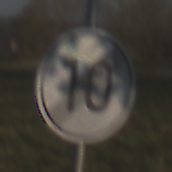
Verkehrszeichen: EndeGeschwindigkeit10
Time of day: MorningAfternoon
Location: Outdoor (Nature)
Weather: Clear
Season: Winter
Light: Natural